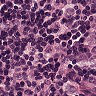
Metastatic tissue present: yes